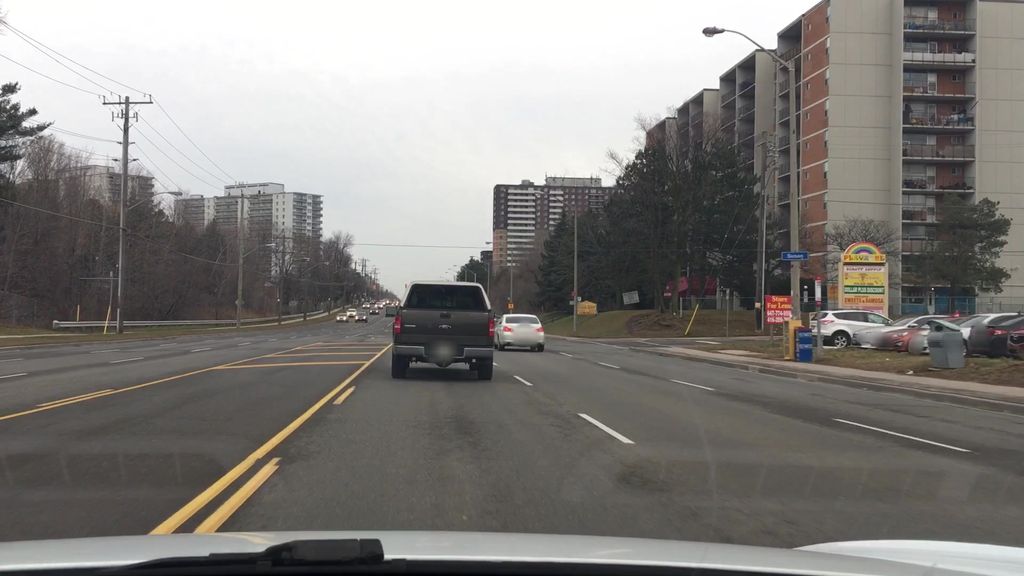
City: toronto